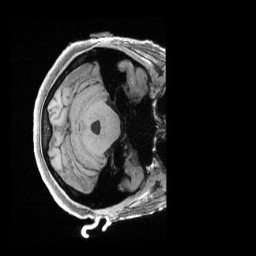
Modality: T1w
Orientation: axial
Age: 67
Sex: female
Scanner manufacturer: siemens
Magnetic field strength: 3 T
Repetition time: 2.4 s
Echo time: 0.00228 s